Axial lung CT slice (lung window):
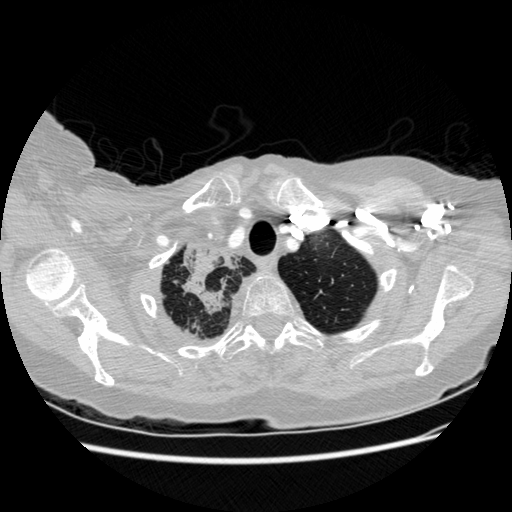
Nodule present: no